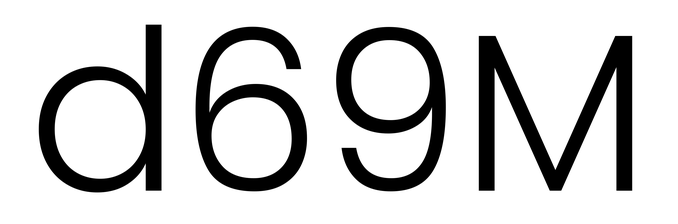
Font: Poppins-Light